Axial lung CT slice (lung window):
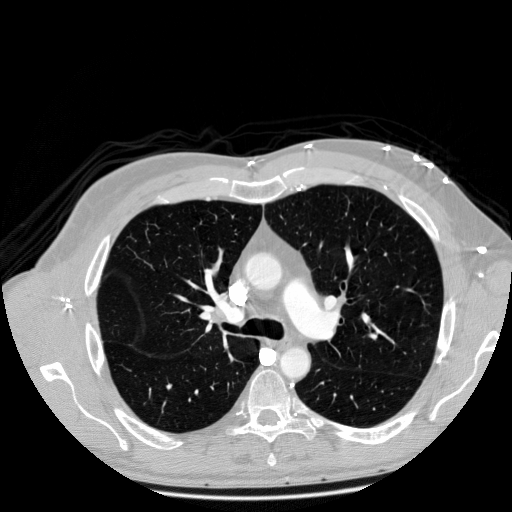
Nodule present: no